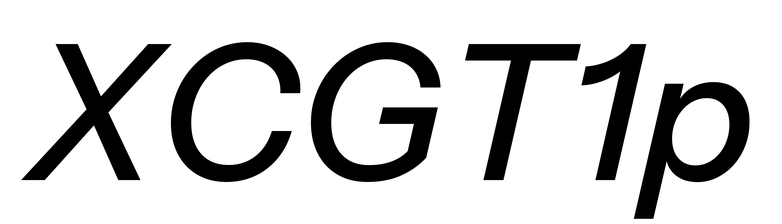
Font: InstrumentSans-Italic_Medium_Italic